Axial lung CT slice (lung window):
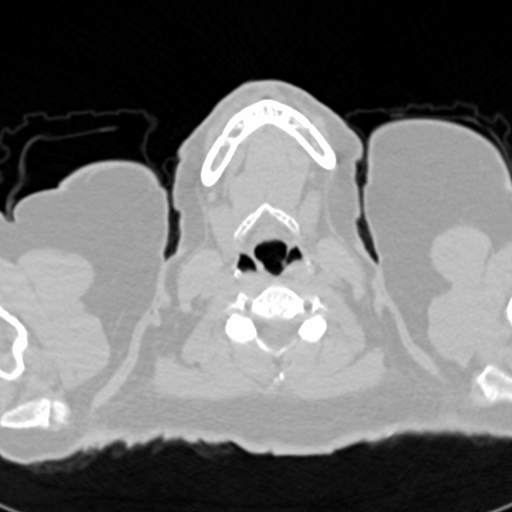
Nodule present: no